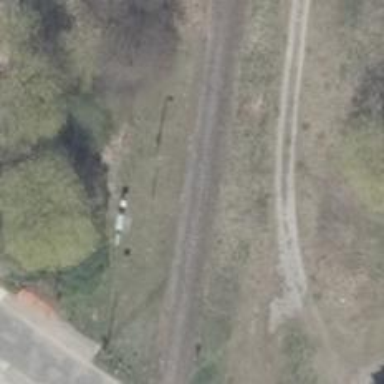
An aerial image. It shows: Stop position for public transport on the railway.